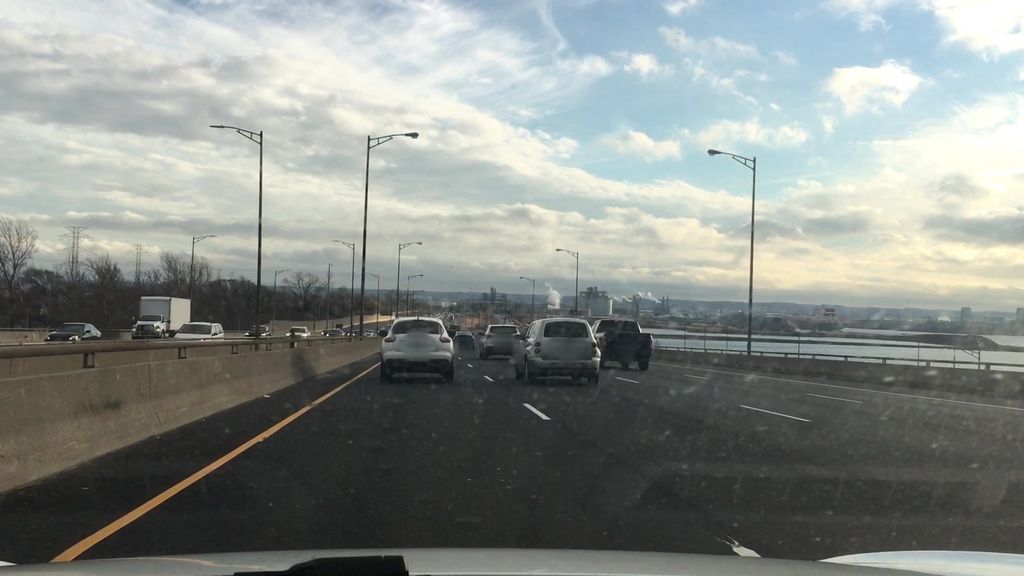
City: hamilton